Question: Is there a way to avoid having to do '[[' to obtain those great looking brackets for 'Part'?

Is there a way for this to be done automatically after you ran a function or a definition ?
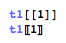
Answer: I have the following addition in '/Applications/Mathematica.app/SystemFiles/FrontEnd/TextResources/Macintosh/KeyEventTranslations.tr' which lets me enter double brackets with key combinations. You can do the same by modifying the file (where ever it is on your OS). I first learnt of this from <URL>. He has other mathematica related stuff there that might be of help to you.
The commands added are:
- '[['- ']] '- '[[]] '
Equivalents, as listed in the KeyEventTranslations.tr file are:
> Modifiers can be "Shift", "Control", "Command", "Option" For Macintosh: "Command" = Command Key, "Option" = Option KeyFor X11: "Command" = Mod1, "Option" = Mod2For Windows: "Command" = Alt, "Option" = Alt
Insert the following after 'EventTranslations[{' in the above file.
'''
(* Custom keyboard shortcuts *)
Item[KeyEvent["[", Modifiers -> {Control}],
FrontEndExecute[{
FrontEnd'NotebookWrite[FrontEnd'InputNotebook[],
"\[LeftDoubleBracket]", After]
}]],
Item[KeyEvent["]", Modifiers -> {Control}],
FrontEndExecute[{
FrontEnd'NotebookWrite[FrontEnd'InputNotebook[],
"\[RightDoubleBracket]", After]
}]],
Item[KeyEvent["]", Modifiers -> {Control, Command}],
FrontEndExecute[{
FrontEnd'NotebookWrite[FrontEnd'InputNotebook[],
"\[LeftDoubleBracket]", After],
FrontEnd'NotebookWrite[FrontEnd'InputNotebook[],
"\[RightDoubleBracket]", Before]
}]],
'''
---
You're not the only one who's peeved by it. <URL> related to conversion of '[[' to '[['.